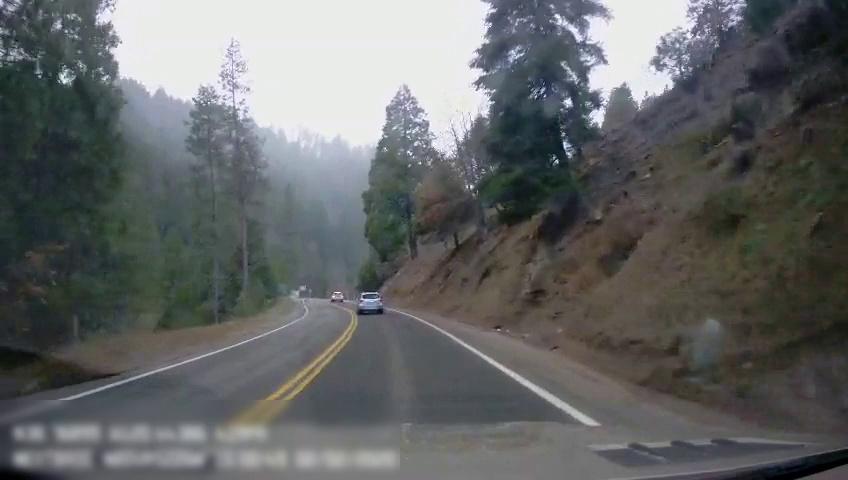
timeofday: Day
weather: Cloudy
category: Drivable Space
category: Vehicles | SUV
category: Vehicles | SUV
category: Lanes | Alternate Lane
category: Lanes | Current Lane
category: Lanes | Opposite Lane
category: Lanes | Opposite Lane